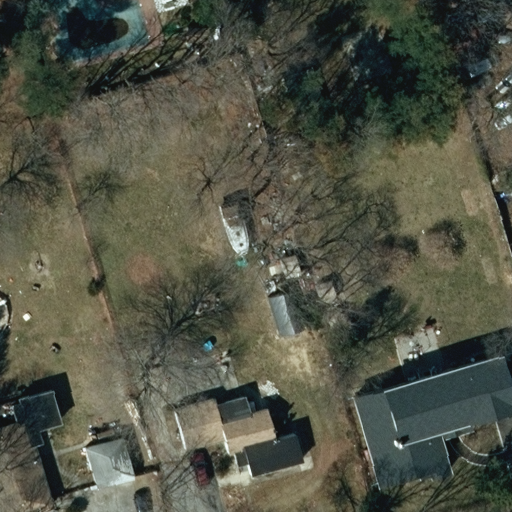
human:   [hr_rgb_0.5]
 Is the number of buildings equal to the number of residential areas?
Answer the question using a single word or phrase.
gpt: no

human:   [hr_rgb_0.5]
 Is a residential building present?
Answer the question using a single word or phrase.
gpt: yes

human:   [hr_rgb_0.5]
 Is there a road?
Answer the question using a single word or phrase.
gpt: no

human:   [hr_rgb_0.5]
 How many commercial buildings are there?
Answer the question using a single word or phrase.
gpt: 0

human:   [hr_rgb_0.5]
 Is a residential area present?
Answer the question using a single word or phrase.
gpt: yes

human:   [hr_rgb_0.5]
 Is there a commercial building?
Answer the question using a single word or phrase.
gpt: no

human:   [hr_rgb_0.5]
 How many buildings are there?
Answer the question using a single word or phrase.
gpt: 4

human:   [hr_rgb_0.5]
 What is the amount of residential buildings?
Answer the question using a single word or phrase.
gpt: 3

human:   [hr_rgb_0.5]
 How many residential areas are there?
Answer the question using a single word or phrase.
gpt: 1

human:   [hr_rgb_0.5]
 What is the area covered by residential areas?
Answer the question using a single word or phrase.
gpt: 10621m2

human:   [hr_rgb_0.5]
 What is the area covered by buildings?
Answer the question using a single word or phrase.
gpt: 941m2

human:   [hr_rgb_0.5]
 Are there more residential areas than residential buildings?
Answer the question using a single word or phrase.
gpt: no

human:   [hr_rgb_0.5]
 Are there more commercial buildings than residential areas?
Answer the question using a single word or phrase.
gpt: no

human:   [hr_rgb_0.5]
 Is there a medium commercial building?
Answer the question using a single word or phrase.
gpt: no

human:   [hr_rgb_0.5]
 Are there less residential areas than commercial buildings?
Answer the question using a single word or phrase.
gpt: no

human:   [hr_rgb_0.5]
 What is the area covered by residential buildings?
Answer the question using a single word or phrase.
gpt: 893m2

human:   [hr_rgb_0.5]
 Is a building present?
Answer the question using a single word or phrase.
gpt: yes

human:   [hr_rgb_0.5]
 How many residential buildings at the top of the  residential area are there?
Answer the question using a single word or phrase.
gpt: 0

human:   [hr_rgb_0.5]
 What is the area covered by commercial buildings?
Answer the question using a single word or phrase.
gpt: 0m2

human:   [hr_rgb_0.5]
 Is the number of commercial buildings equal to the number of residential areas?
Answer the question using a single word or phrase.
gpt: no

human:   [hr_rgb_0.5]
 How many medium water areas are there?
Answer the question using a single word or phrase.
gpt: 0

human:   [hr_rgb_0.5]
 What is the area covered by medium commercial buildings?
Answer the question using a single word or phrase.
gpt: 0m2

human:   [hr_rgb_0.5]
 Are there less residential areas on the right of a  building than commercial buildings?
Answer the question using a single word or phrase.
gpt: no

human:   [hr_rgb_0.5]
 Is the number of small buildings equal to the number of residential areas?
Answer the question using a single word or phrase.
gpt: yes

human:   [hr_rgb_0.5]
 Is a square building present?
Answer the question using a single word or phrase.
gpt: no

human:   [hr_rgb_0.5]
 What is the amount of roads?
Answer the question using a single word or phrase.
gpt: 0

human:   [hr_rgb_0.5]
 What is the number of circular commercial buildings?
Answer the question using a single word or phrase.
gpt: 0

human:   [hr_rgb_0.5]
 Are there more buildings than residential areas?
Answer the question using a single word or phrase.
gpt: yes

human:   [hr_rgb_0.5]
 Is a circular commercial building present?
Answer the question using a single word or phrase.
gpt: no

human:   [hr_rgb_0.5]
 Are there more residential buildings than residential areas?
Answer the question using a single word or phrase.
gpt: yes

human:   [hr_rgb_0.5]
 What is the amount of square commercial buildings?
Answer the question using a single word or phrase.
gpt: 0

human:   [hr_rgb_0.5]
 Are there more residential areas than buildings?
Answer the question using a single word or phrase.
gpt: no

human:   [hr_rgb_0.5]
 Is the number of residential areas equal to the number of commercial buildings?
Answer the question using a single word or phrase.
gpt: no

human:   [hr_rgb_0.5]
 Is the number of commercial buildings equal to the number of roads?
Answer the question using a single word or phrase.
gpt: yes

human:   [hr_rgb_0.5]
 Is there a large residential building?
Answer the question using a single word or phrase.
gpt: no

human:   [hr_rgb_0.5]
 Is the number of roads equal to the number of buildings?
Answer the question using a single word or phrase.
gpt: no

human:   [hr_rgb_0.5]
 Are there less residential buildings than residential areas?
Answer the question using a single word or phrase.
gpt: no

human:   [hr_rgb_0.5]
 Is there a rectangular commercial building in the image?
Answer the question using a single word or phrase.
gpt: no

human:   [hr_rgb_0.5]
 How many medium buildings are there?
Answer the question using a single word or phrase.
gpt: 3

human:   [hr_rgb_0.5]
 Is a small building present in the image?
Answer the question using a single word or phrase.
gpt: yes

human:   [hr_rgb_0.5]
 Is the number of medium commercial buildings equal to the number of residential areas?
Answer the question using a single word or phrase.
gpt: no

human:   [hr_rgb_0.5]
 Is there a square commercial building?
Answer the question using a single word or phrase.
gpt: no

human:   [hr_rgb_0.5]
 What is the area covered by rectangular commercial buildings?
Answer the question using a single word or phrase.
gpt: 0m2

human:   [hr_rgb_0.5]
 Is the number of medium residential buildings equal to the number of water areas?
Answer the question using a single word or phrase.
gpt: no

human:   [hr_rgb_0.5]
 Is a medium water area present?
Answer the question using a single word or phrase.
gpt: no

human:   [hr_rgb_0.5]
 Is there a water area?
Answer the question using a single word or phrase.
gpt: no

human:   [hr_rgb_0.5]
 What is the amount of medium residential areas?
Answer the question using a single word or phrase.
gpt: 0

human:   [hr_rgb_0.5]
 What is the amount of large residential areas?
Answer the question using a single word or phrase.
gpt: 1

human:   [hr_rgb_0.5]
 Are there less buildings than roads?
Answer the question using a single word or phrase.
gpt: no

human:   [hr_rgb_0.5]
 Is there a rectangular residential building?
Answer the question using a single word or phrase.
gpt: no

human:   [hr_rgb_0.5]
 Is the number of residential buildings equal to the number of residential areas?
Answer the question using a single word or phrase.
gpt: no

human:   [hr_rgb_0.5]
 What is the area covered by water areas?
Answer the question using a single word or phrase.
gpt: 0m2

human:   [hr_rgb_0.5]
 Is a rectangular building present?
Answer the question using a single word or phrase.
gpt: yes

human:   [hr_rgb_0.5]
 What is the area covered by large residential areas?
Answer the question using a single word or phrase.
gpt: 10621m2

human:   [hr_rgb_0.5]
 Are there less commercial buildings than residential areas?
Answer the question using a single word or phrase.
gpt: yes

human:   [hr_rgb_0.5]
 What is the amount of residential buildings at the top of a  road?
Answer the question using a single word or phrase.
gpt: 0

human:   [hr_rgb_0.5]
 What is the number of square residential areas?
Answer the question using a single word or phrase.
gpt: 0

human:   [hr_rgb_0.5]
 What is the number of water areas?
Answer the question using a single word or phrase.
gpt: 0

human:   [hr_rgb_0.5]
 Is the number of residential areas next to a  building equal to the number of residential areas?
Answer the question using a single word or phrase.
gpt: yes

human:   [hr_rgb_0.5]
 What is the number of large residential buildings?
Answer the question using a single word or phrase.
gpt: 0

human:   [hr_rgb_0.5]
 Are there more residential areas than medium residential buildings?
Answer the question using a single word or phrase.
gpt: no

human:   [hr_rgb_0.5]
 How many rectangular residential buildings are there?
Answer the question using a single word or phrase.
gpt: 0

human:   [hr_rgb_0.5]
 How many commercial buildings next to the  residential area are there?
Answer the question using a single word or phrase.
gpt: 0

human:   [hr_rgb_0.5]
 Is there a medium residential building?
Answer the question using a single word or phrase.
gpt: yes